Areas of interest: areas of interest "Mingdong Tennis Club"
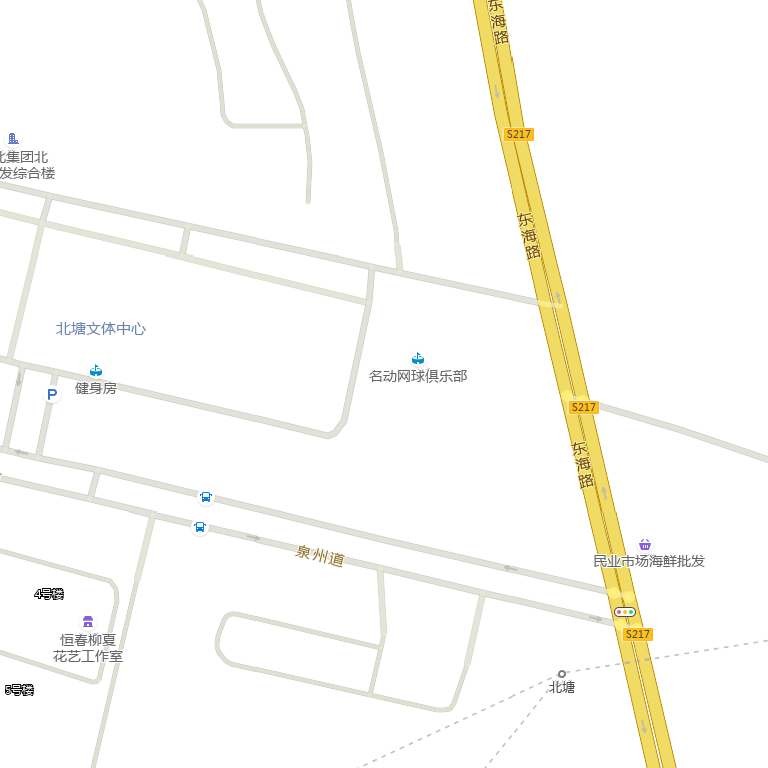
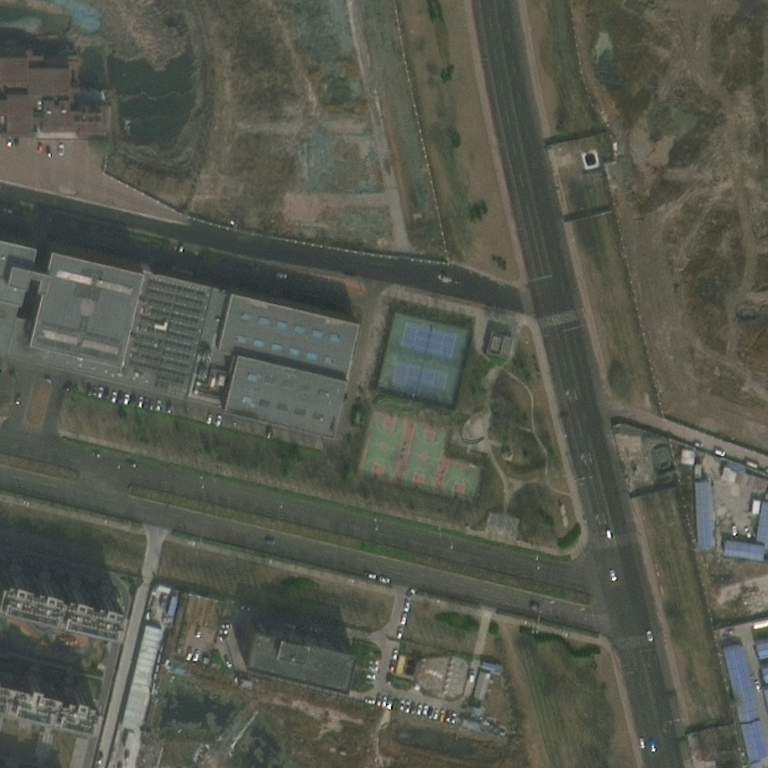